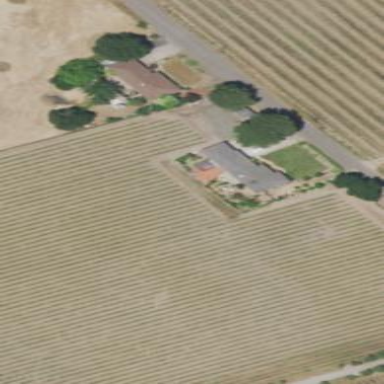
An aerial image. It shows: Vineyard with grape crops.